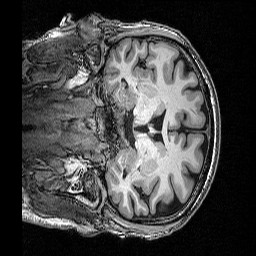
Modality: T1w
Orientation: coronal
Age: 53
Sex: male
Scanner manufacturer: siemens
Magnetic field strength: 3 T
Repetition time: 2.53 s
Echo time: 0.0035 s